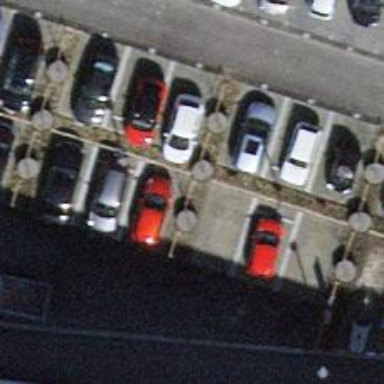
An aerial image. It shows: Car-sharing service available at this location.